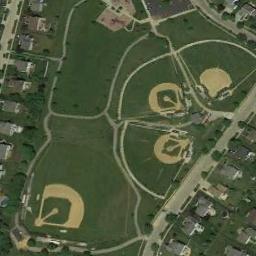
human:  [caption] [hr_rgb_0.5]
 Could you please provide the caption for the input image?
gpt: There are four baseball diamonds in the middle of many buildings and trees .

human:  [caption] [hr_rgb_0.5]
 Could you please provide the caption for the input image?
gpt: There is a miry path by the baseball field .

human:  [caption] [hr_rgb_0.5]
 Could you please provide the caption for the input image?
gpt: In the grass ,There are several baseball diamonds near the house .

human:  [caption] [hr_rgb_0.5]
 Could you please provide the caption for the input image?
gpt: Four baseball diamonds on the lawn and the residential area around them .

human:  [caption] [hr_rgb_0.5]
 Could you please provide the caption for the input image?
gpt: Four baseball diamonds are surrounded by buildings .